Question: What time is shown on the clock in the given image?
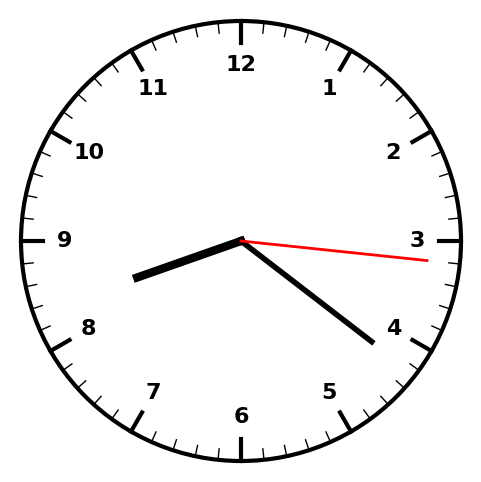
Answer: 08:21:16